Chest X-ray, PA view. Patient: 54 years old, sex F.
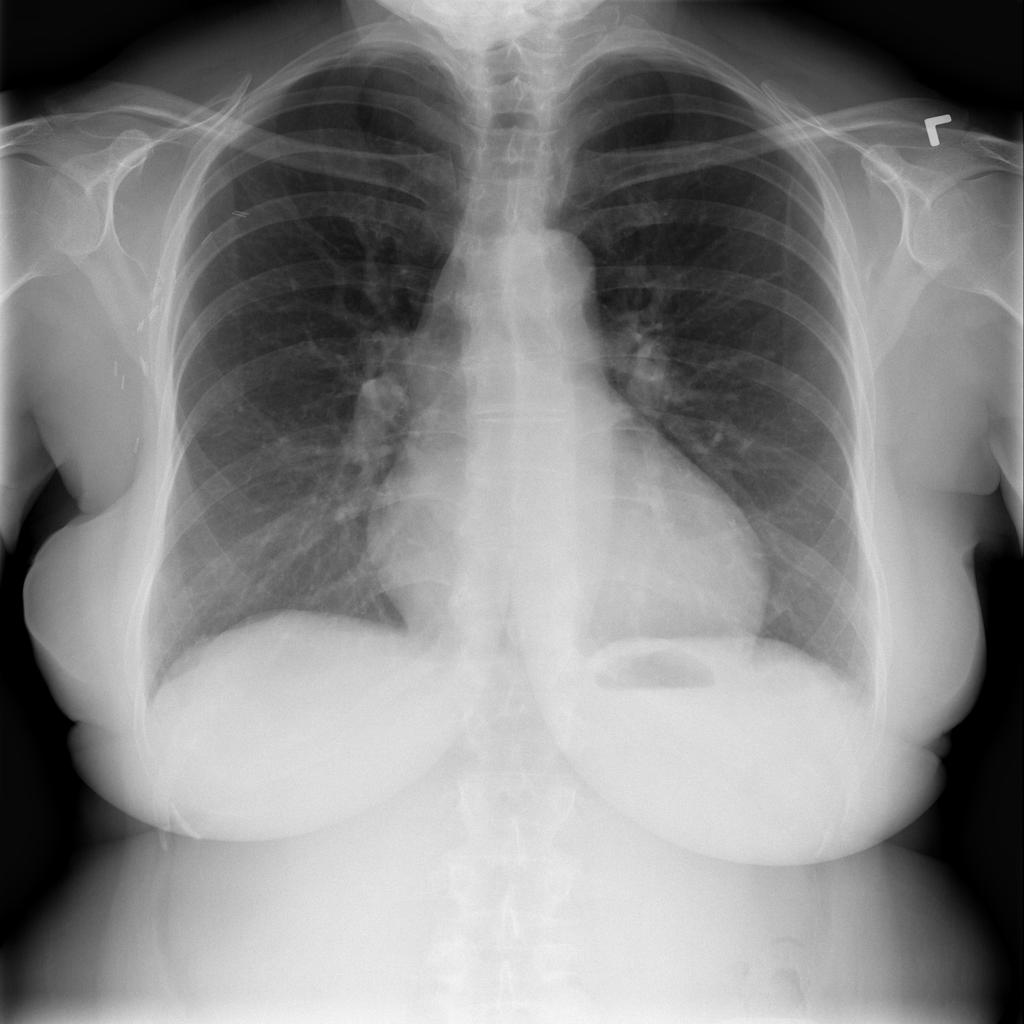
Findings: No Finding